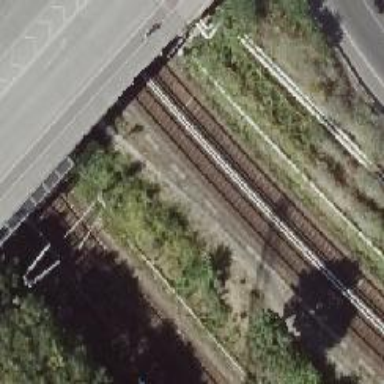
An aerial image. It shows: Railway signal.